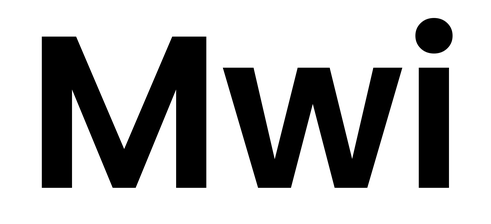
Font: Poppins-SemiBold